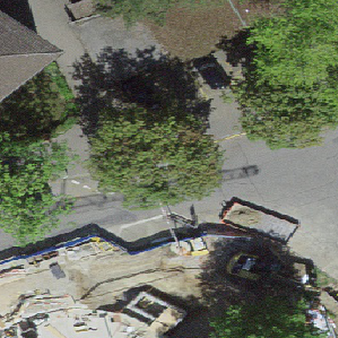
Label: other